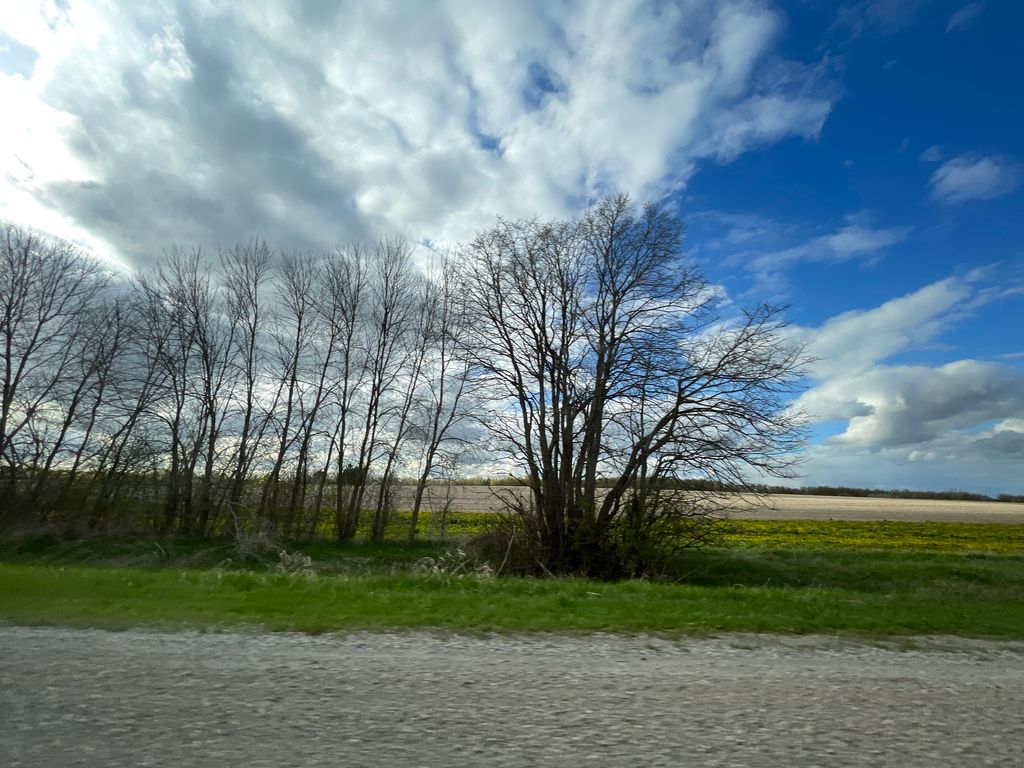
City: kitchener-waterloo